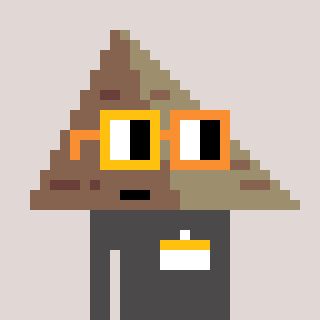
a pixel art character with square yellow and orange glasses, a pyramid-shaped head and a grayscale-colored body on a warm background